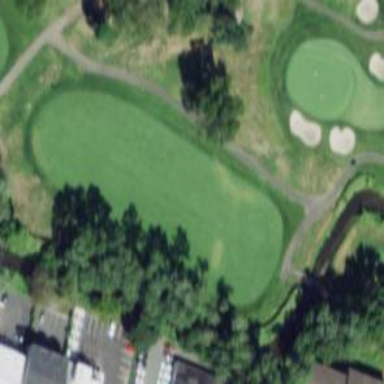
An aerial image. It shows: Pathway for golfing.